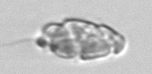
Label: Warnowia